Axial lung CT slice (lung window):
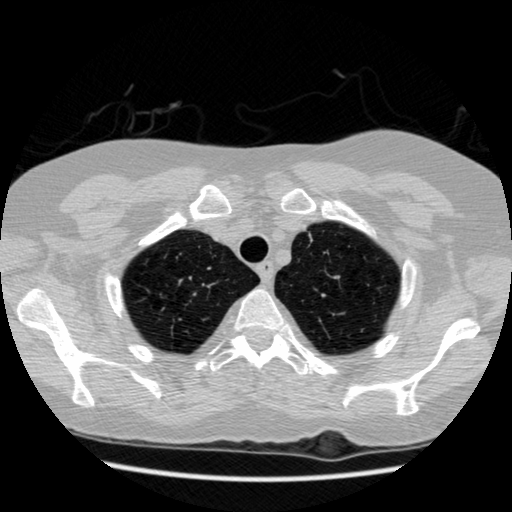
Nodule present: no